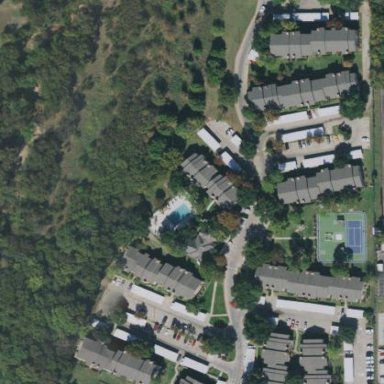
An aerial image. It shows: Residential area with apartments.